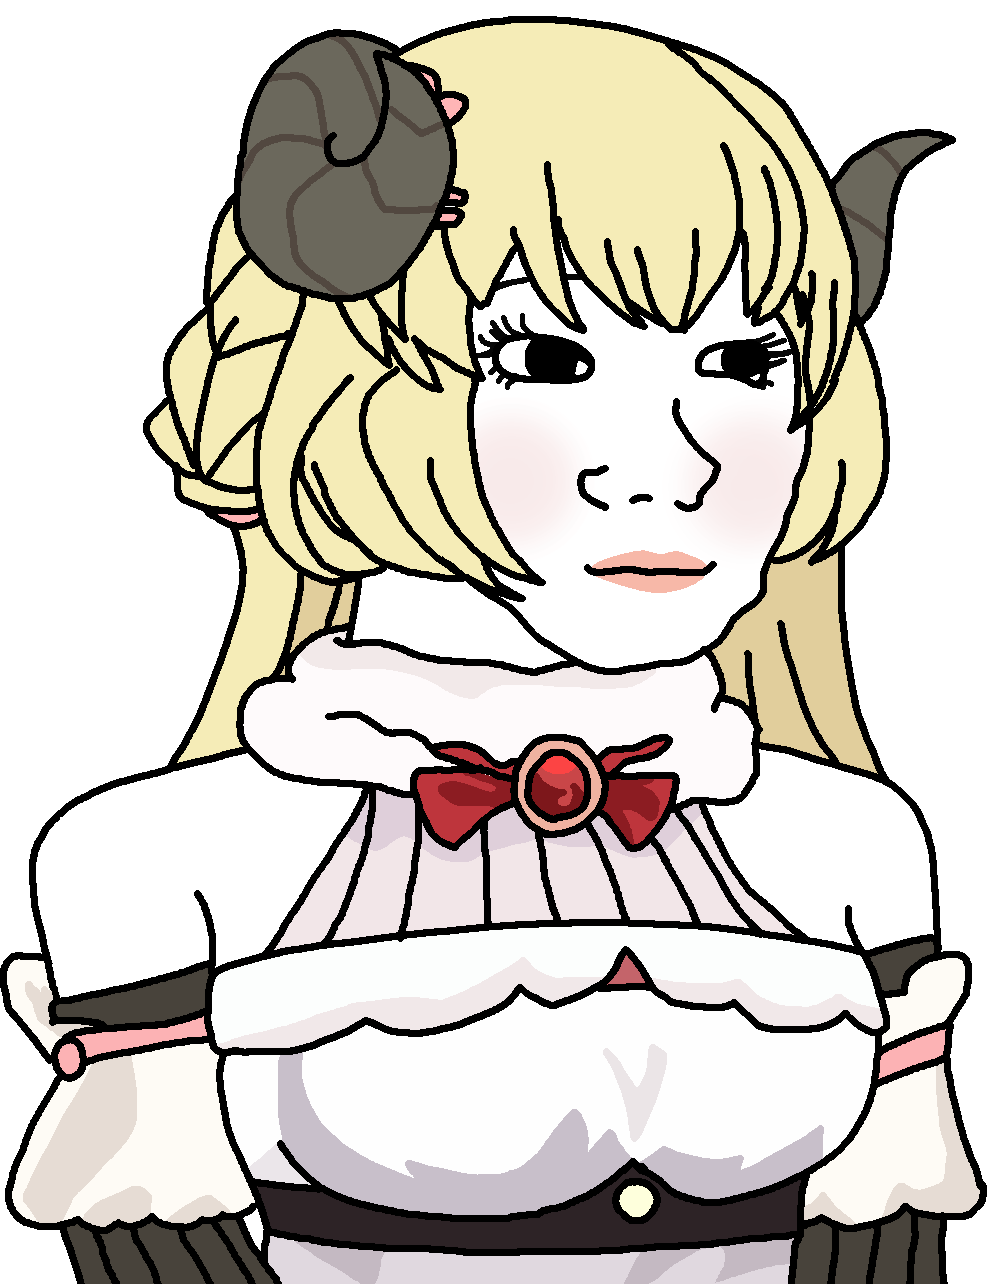
Label: 5_Trad_Wife